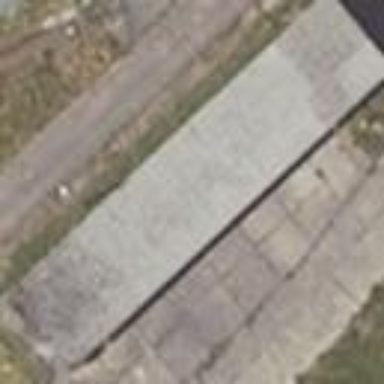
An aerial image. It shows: Group of garages.